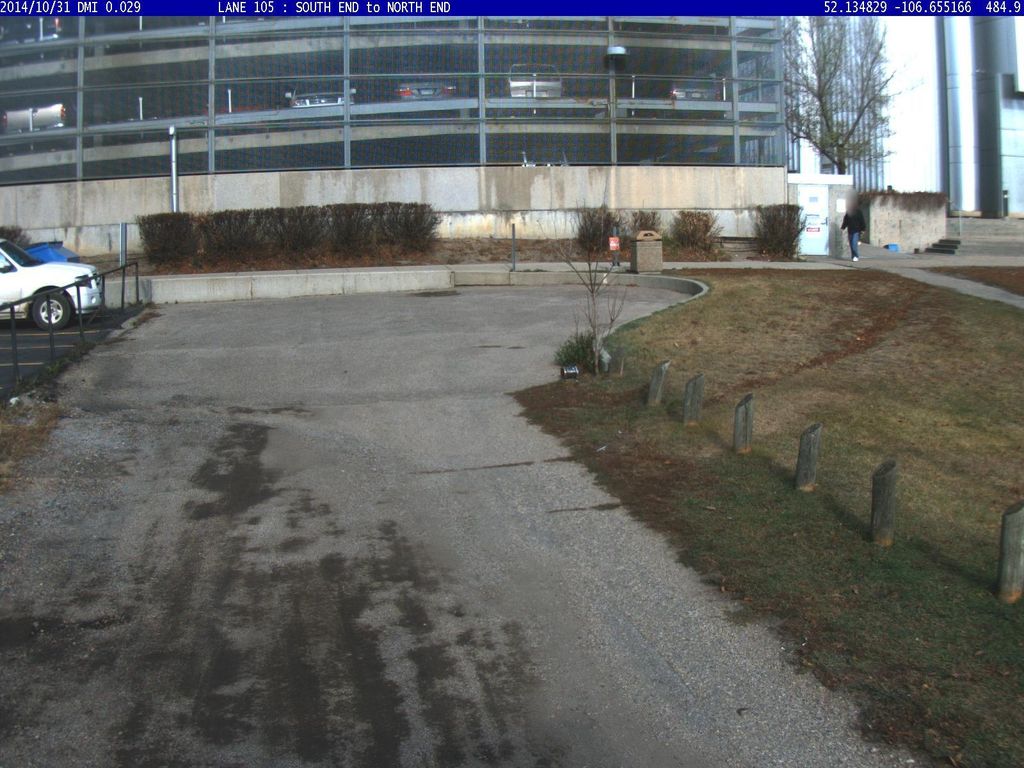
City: saskatoon